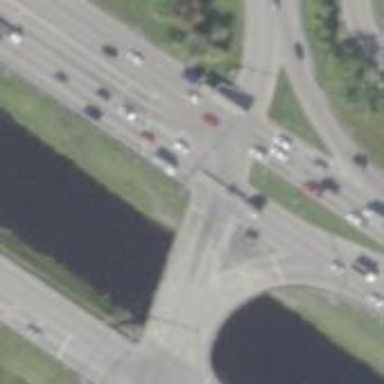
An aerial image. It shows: Bridge along trunk link highway.